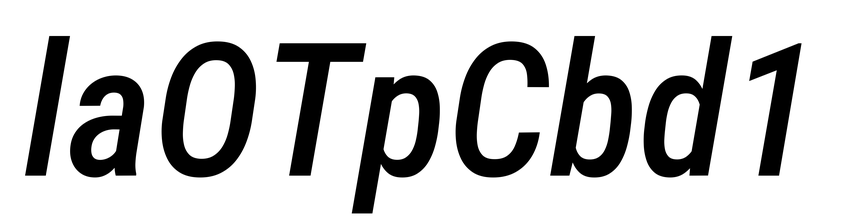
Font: Roboto-Italic_Condensed_Medium_Italic